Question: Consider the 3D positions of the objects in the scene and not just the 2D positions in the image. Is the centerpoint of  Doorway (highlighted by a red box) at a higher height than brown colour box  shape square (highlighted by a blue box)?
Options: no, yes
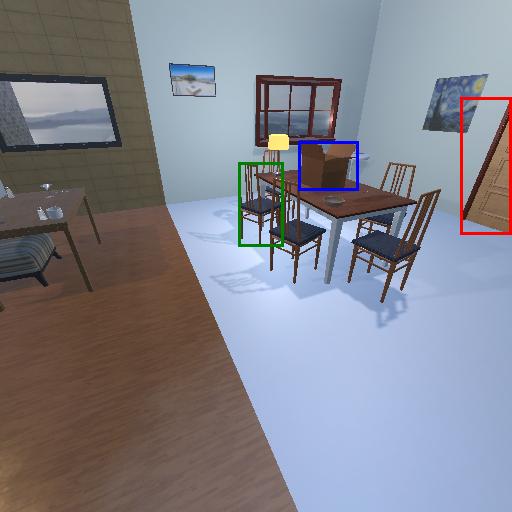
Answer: no